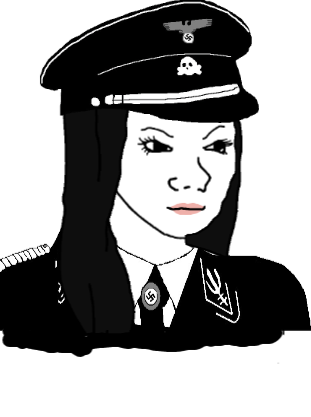
Label: 5_Trad_Wife